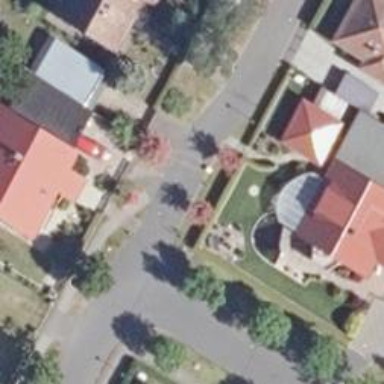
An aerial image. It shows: Asphalt road in residential area.